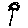
Label: flower